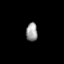
Tissue: prostate
Cell type: Fibroblasts
Senescence score: 0.7013
Nuclear area (px): 207
Mean DAPI intensity: 153.126